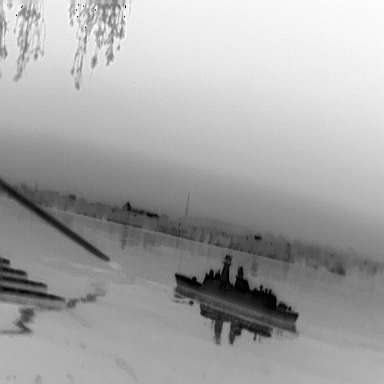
There is a warship in the infrared image.